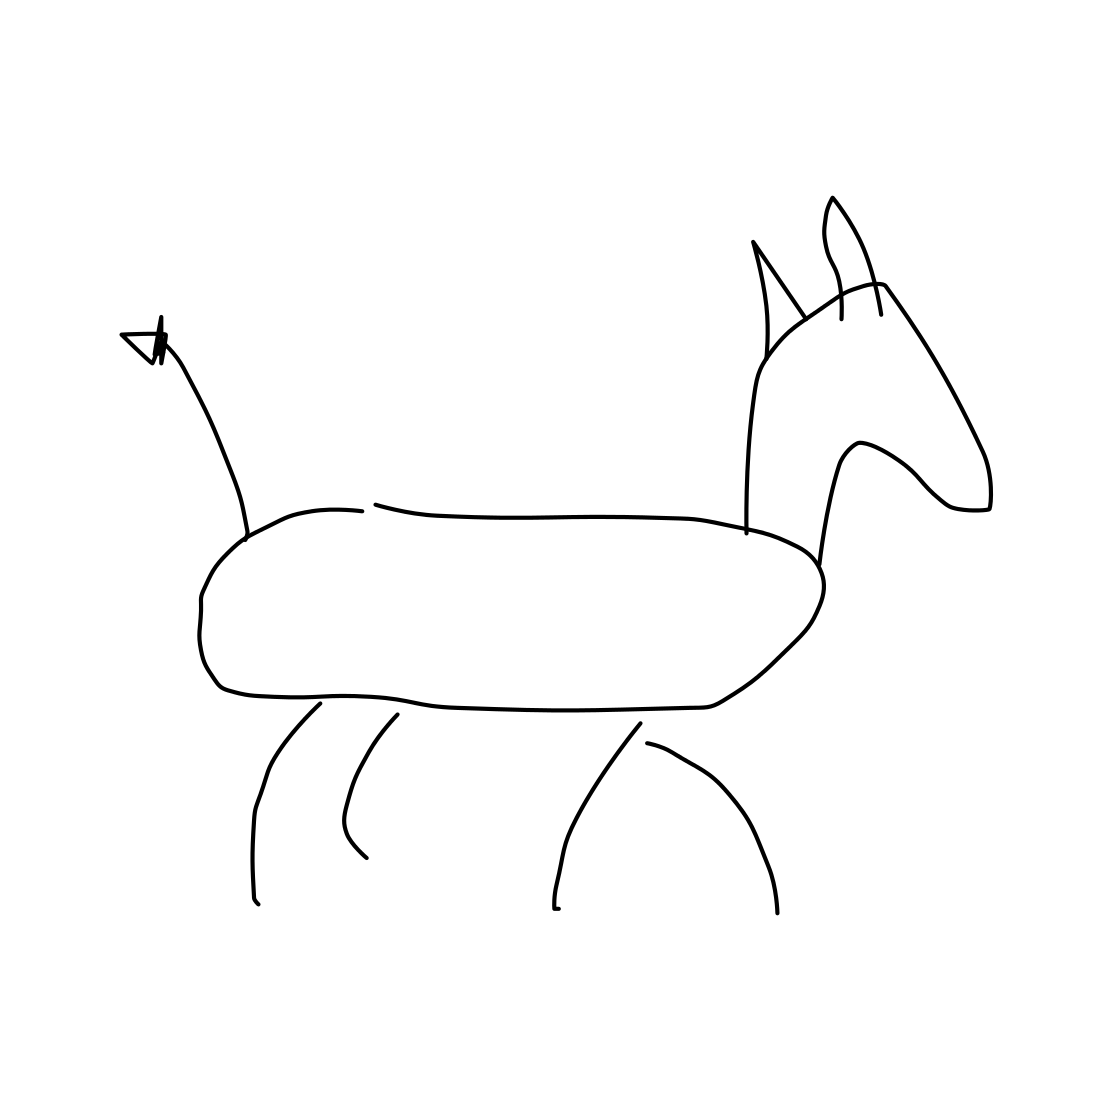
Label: horse